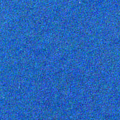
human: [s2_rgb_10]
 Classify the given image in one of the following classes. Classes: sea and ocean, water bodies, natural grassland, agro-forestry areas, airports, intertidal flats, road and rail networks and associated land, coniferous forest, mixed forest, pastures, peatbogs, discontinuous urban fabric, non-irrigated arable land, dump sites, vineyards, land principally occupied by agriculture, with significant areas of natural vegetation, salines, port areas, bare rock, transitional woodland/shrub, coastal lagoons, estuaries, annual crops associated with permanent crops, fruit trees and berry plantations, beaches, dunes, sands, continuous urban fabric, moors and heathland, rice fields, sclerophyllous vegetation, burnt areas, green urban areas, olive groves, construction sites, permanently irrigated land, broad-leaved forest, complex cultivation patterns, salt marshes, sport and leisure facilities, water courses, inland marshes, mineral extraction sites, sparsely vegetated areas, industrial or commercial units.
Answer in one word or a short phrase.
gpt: sea and ocean